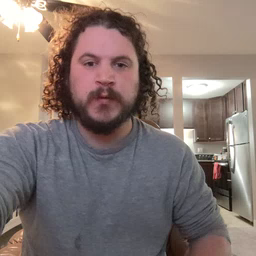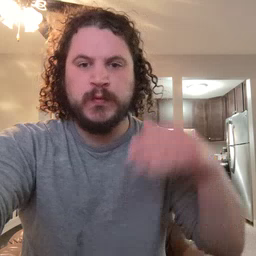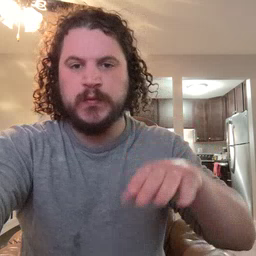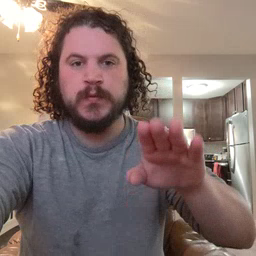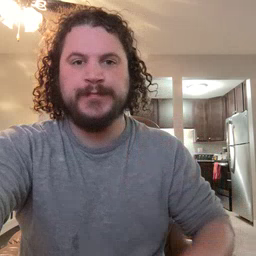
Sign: into